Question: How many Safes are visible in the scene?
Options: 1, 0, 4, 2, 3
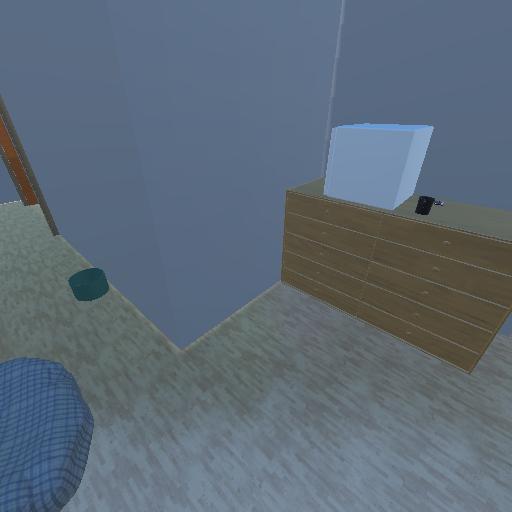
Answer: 1